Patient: sex M, age 60
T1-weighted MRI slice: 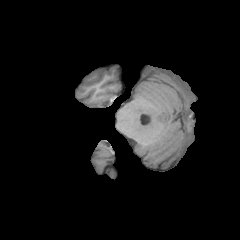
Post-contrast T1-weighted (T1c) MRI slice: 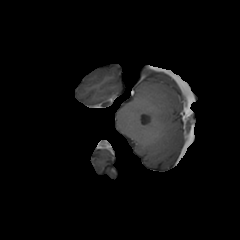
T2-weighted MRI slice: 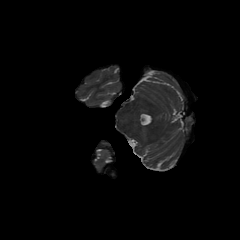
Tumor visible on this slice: no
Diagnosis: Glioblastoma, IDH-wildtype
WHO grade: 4